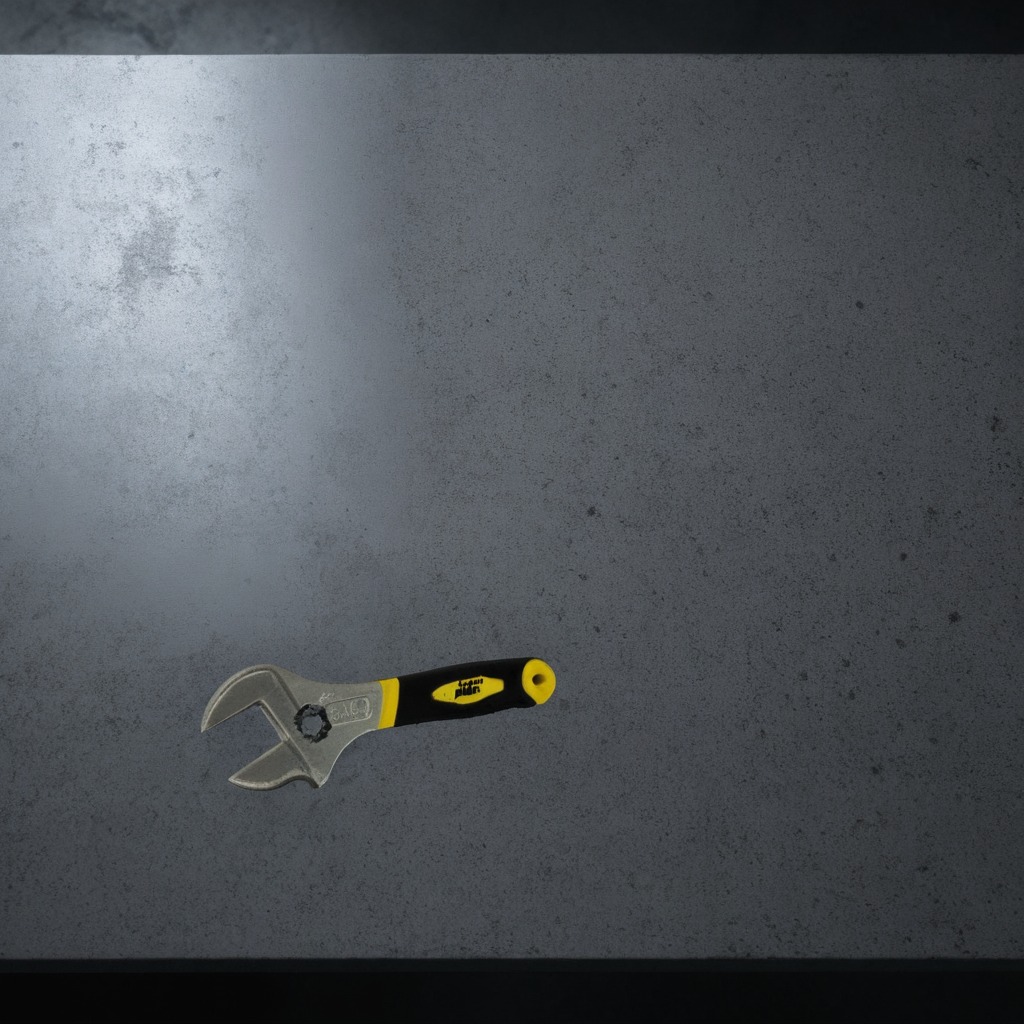
An wrench is lying on a clean granite table inside a workshop at night.